Question: Here's a HTML first:
'''
<div id="wrapper">
<!--=============== Hero content ===============-->
<div class="content full-height hero-content" id="sec1">
'''
The wrapper is a 20px padding (left,right):
Two white 20px padding on the screen's left and right. Moving all content(the whole page) closer.

I want this wrapper to disappear but only in the first section of the document.
How can i do it?
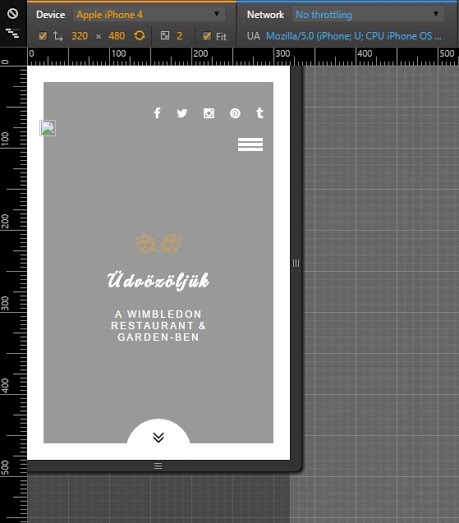
Answer: Can you try adding a negative margin for '#sec1' in media query ?
'''
@media (max-width: 767px){
#sec1{
margin: -20px -20px 0;
}
}
'''